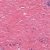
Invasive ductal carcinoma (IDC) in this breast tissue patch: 0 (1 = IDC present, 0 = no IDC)